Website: ulta-beauty
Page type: billing-address
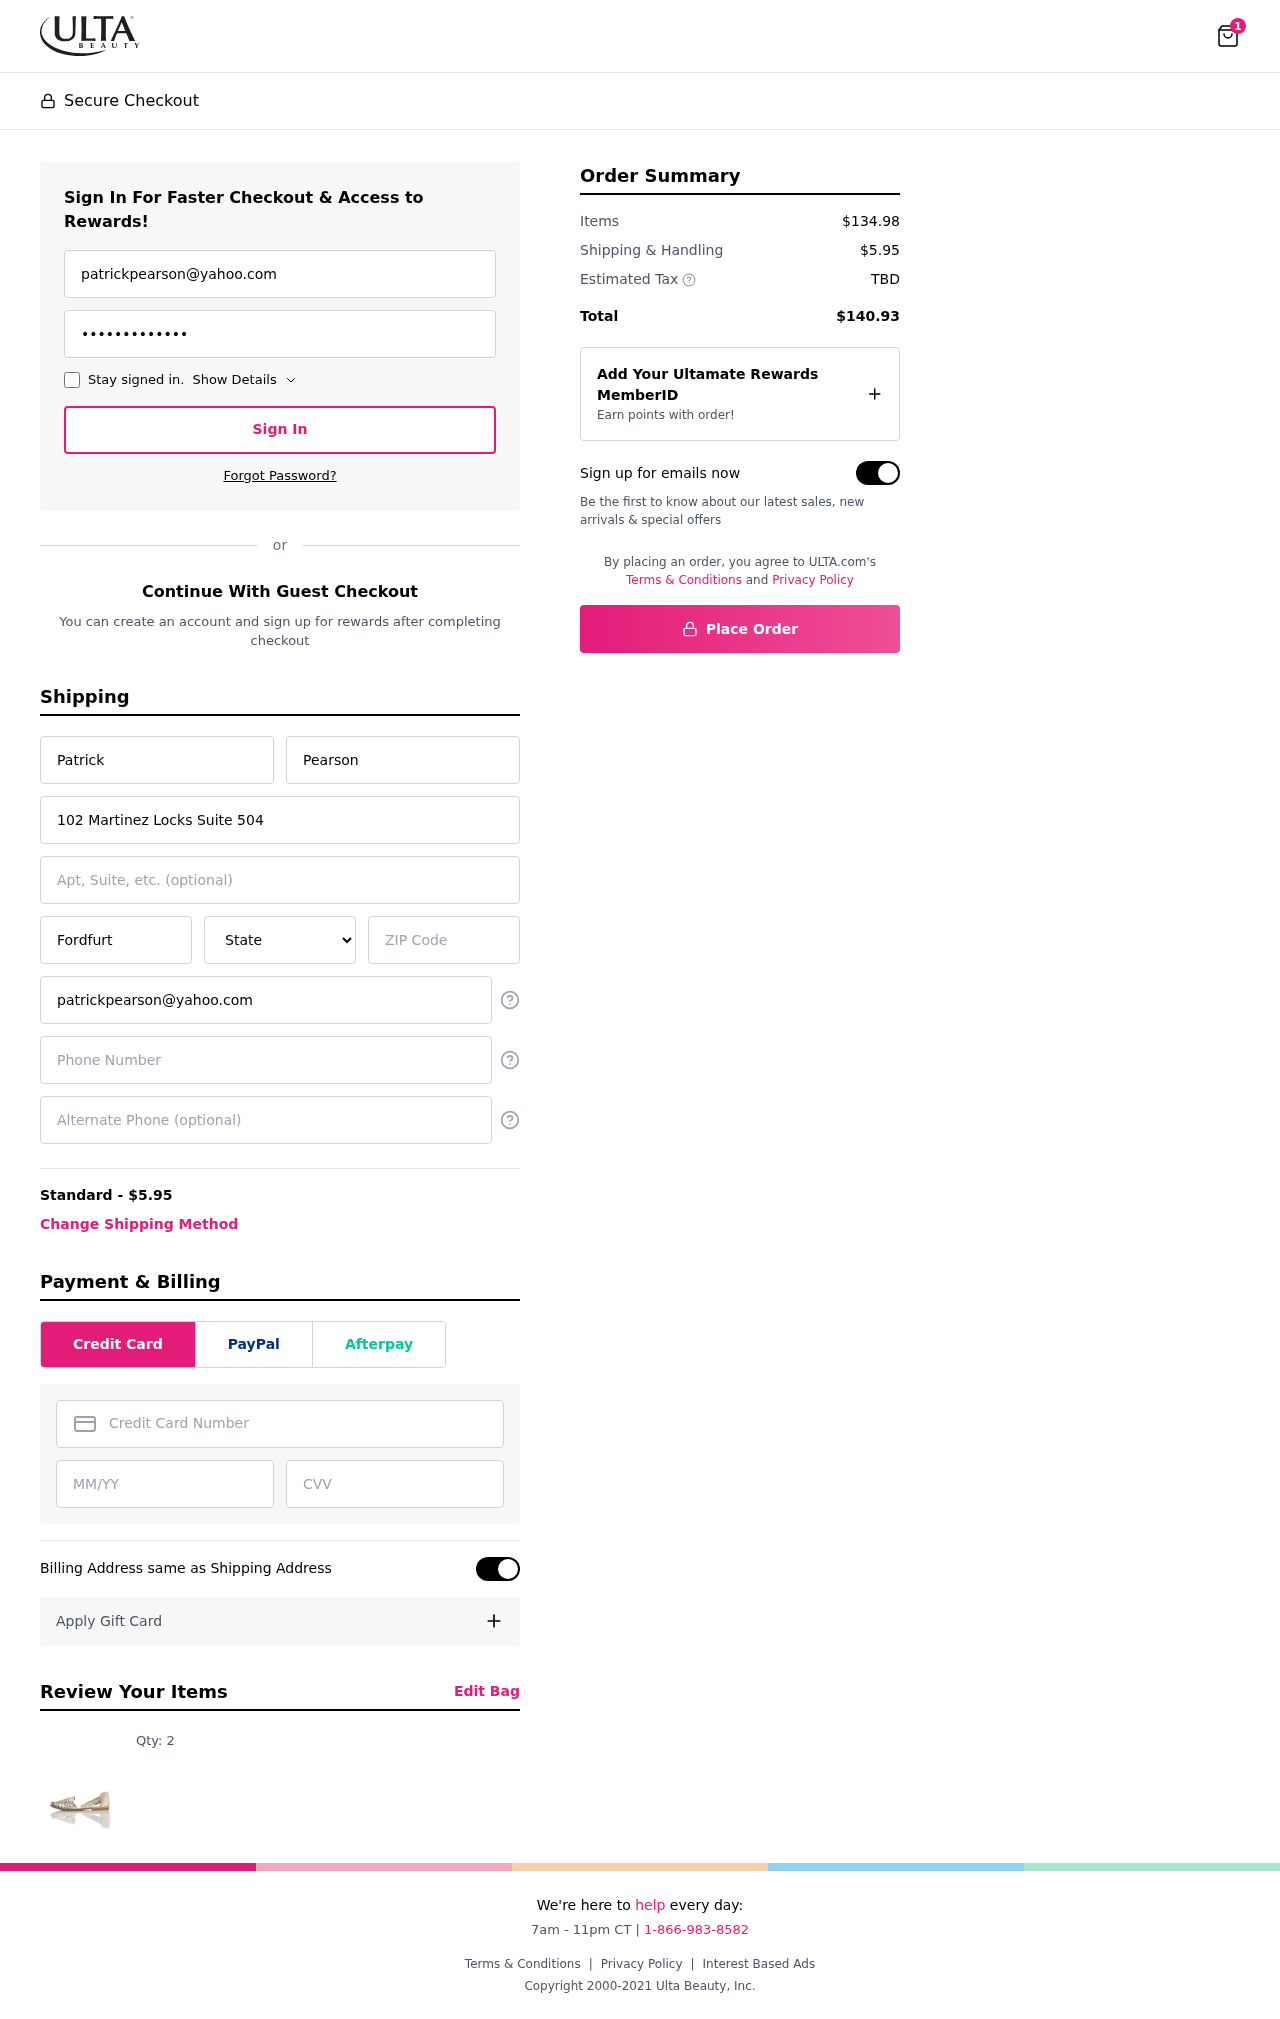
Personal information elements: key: PII_STATE
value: Montana
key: PII_EMAIL
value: patrickpearson@yahoo.com
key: PII_FIRSTNAME
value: Patrick
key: PII_LASTNAME
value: Pearson
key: PII_STREET
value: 102 Martinez Locks Suite 504
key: PII_CITY
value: Fordfurt
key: PII_POSTCODE
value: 65391
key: PII_PHONE
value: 5409425754
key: PII_ALT_PHONE
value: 7424044425
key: PII_CARD_NUMBER
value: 6592 0117 5517 6177
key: PII_CARD_EXPIRY
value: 03/29
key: PII_CARD_CVV
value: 171
Product elements: key: PRODUCT1_QUANTITY
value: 2
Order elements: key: ORDER_NUM_ITEMS
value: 1
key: ORDER_SHIPPING_COST
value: $5.95
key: ORDER_SUBTOTAL
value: $134.98
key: ORDER_TOTAL
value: $140.93